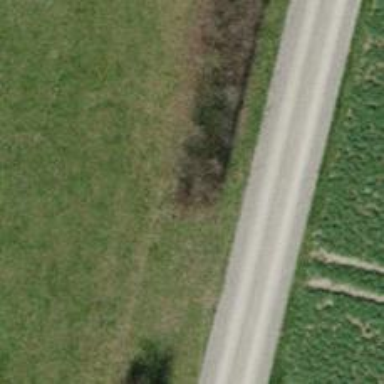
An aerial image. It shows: Hedge acting as barrier.